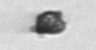
Label: detritus_transparent